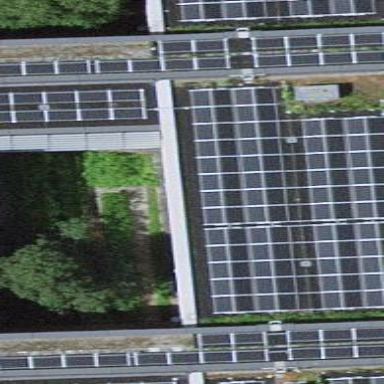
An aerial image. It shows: Solar power generator using photovoltaic method with solar photovoltaic panel types.